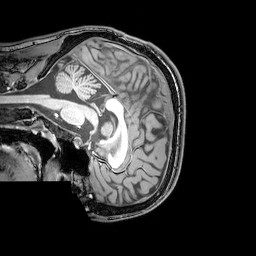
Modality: T1w
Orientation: sagittal
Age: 20
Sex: male
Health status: healthy
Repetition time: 0.081 s
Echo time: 0.037 s